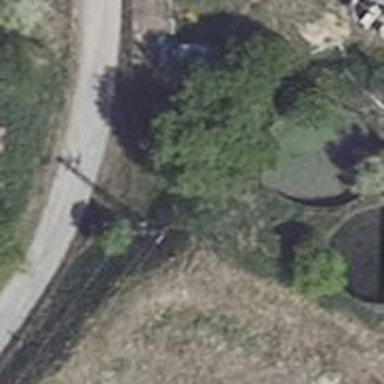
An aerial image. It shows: Power pole.